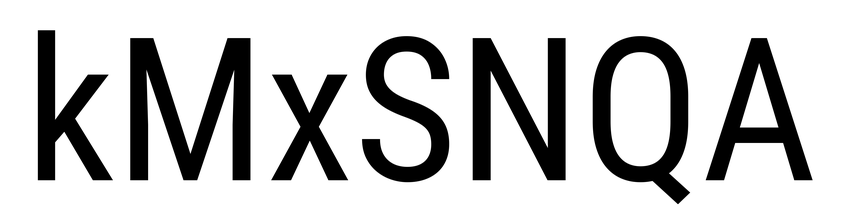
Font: Roboto_Condensed_Regular